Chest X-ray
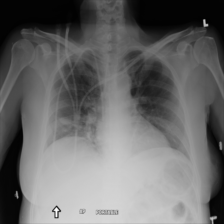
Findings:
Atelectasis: positive
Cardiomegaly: negative
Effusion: negative
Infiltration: positive
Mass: negative
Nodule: negative
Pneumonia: negative
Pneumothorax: negative
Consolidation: positive
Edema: negative
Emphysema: negative
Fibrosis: negative
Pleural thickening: negative
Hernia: negative